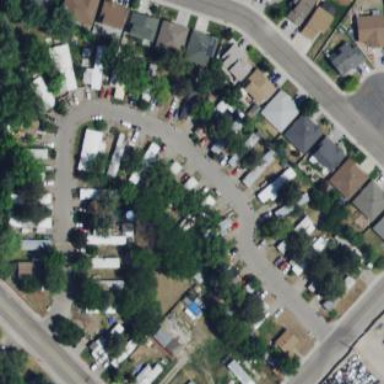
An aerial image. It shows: Residential area known as trailer park.